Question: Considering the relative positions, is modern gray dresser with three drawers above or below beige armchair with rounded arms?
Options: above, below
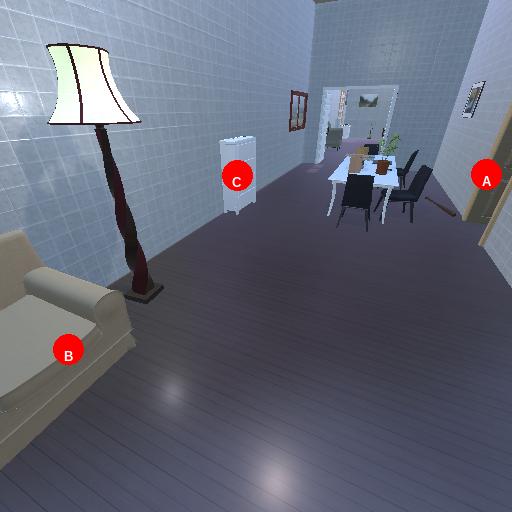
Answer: above